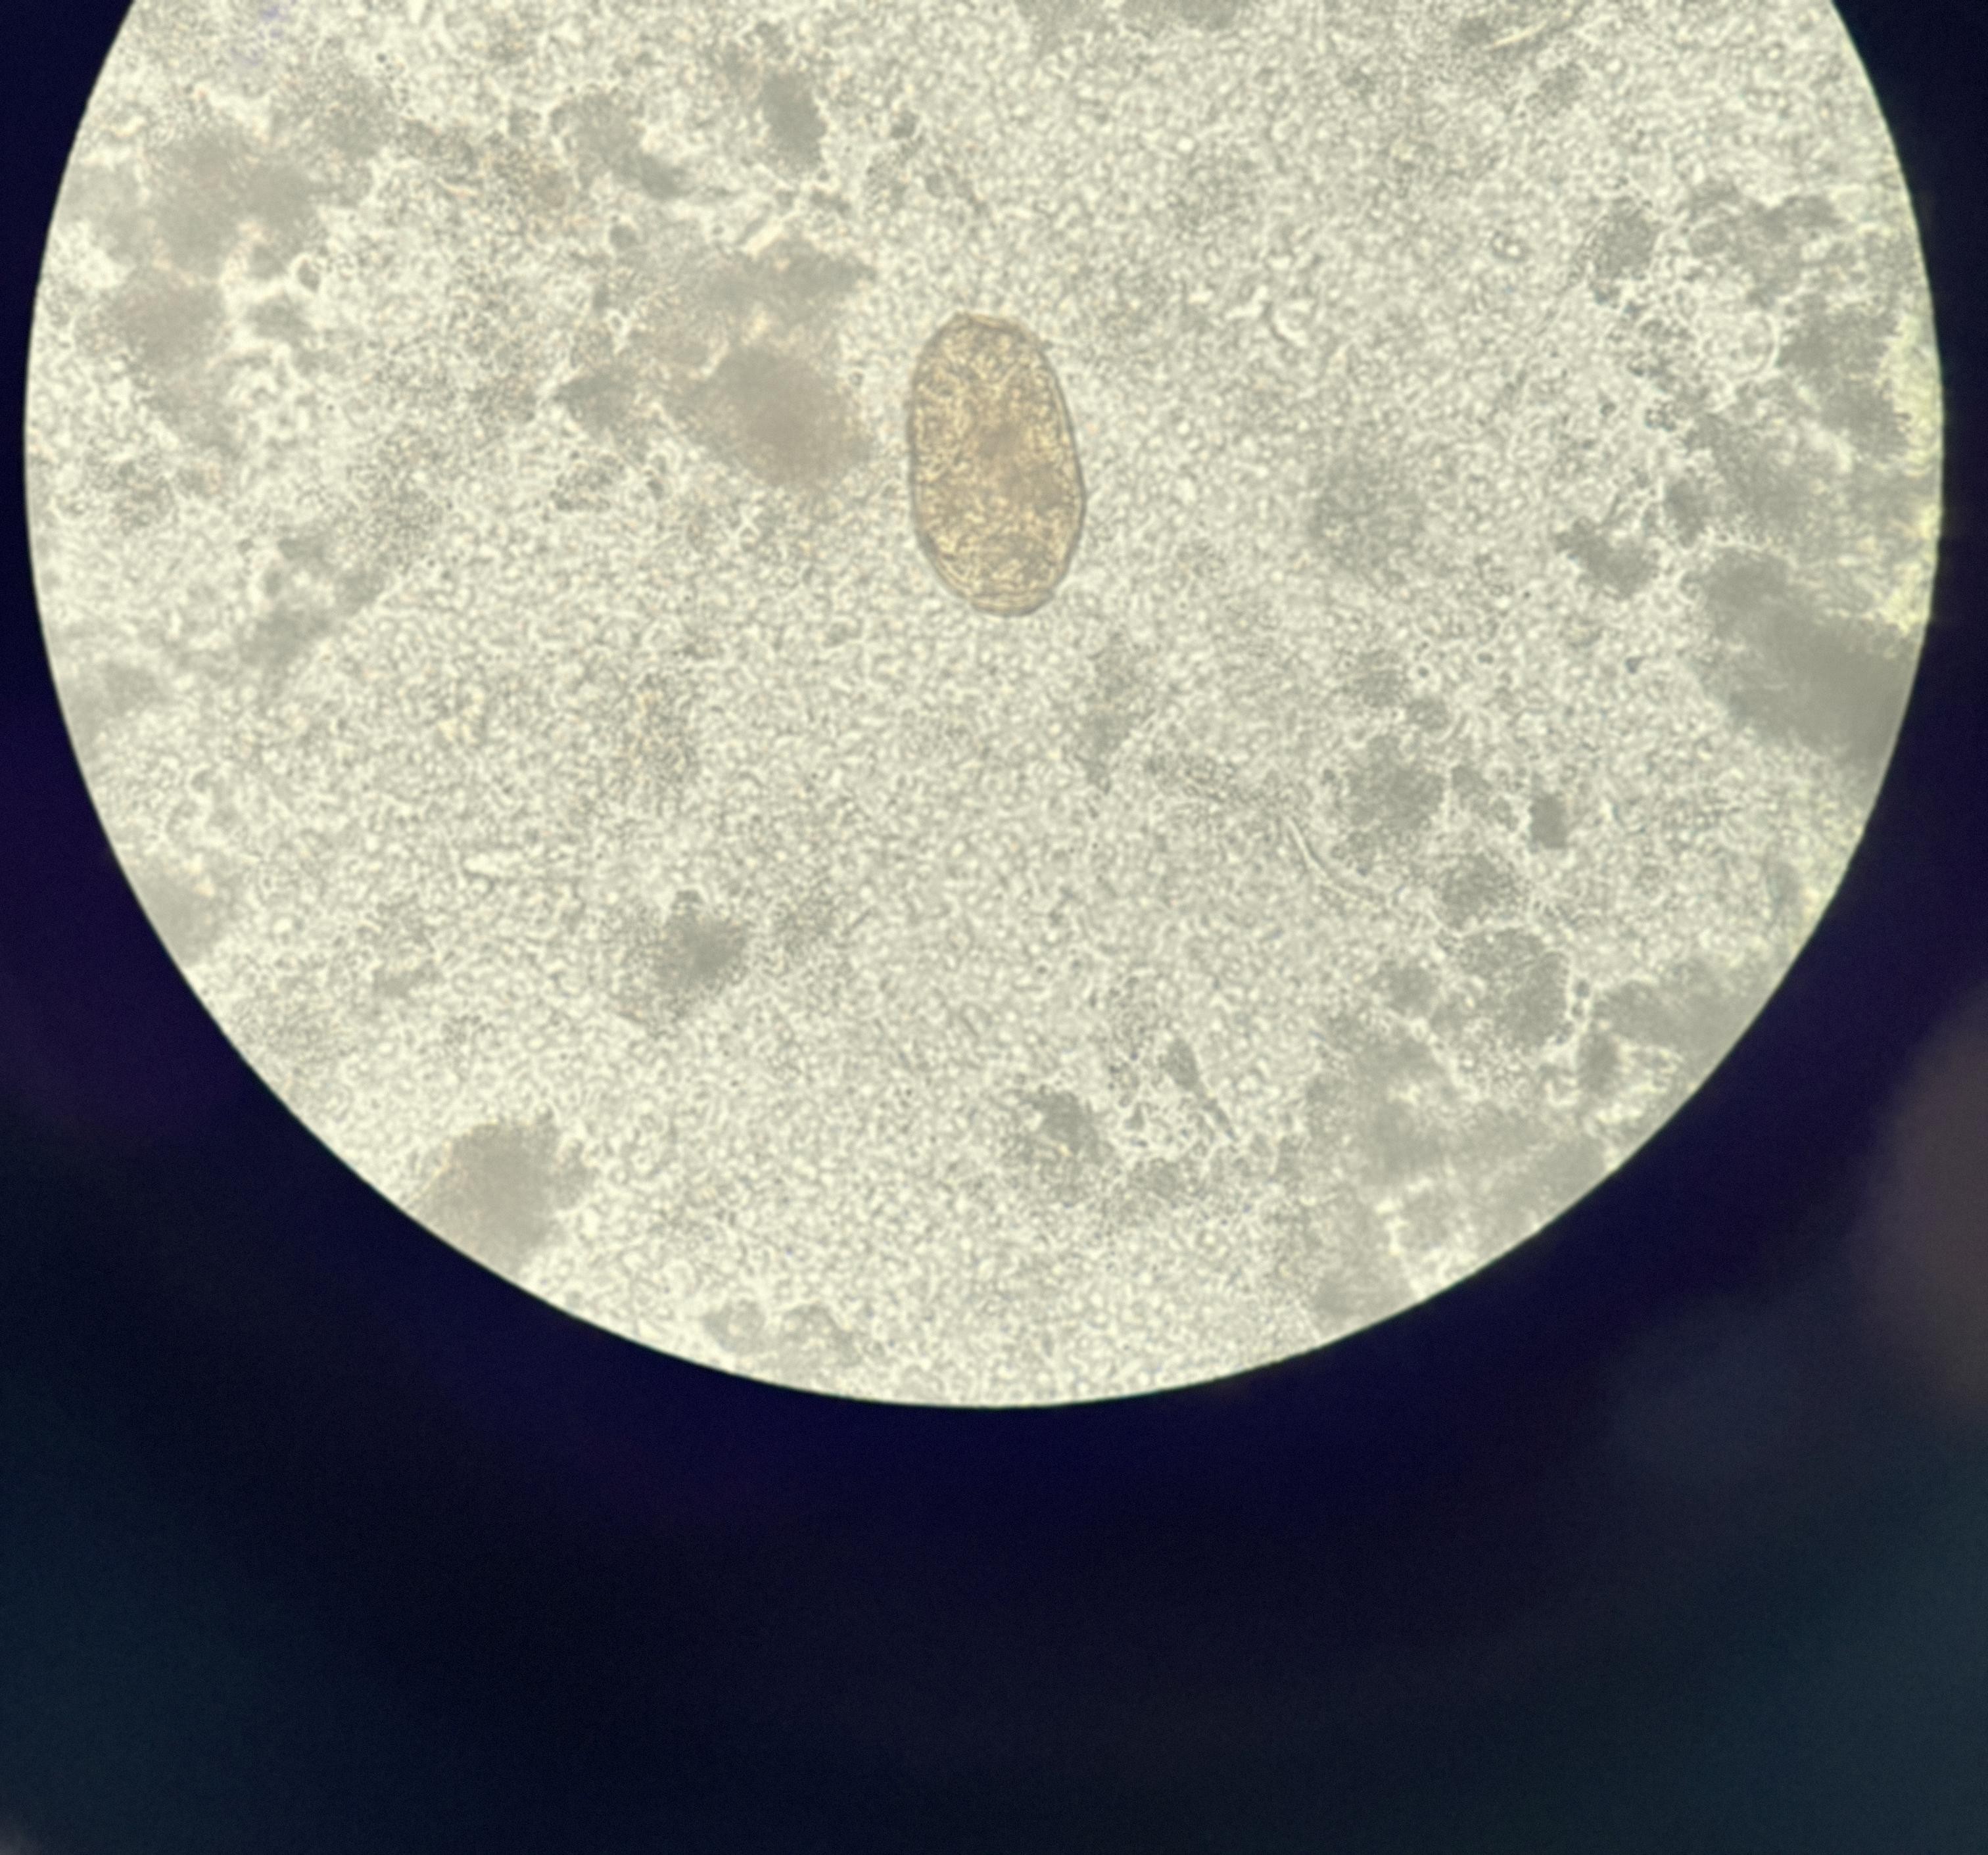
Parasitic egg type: Paragonimus spp